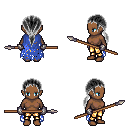
a pixel art fantasy rpg character, female body template, human, dark skin, blue tattered cape, gold greaves, gray ponytail hairstyle, metal gloves, spear, four views (front, back, left, right), 2x2 character sprite sheet, small pixel art, hard edges, no anti-aliasing